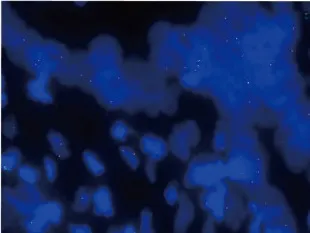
A novel KANK1-ALK fusion was discovered in a PDCA patient. (C) A split signal was observed with a frequency of 18% in the fluorescence in situ hybridization image using ZytoLight ALK Break Apart FISH Probe.
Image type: pathology (fish)